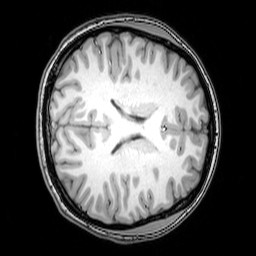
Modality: T1w
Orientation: axial
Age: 22
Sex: female
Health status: healthy
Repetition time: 0.081 s
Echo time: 0.037 s